Question: I am using bootstrap. When I click my 'date picker' it expands up and goes under my navigation bar. How do I fix it? - I would like it to be expanded into visible page area.

This is my html/css:
'''
<html ng-app="fly">
<head>
<script src="http://ajax.googleapis.com/ajax/libs/jquery/1.11.3/jquery.min.js"></script>
<link rel="stylesheet" href="https://maxcdn.bootstrapcdn.com/bootstrap/3.3.4/css/bootstrap.min.css">
<link rel="stylesheet" href="css/main.css">
<script src="https://maxcdn.bootstrapcdn.com/bootstrap/3.3.4/js/bootstrap.min.js"></script>
<script src="js/bootstrap-datepicker.js"></script>
<script src="https://ajax.googleapis.com/ajax/libs/angularjs/1.3.14/angular.min.js"></script>
<script src="app.js"></script>
</head>
<div ng-controller="myController">
<nav class="navbar navbar-inverse navbar-static-top">
<div class="container-fluid">
<div class="navbar-header">
<a class="navbar-brand logo" href="#">
<span class="glyphicon glyphicon-plane"> </span>
<a href="#" class="navbar-text ffly">FLY</a>
</a>
</div>
</div>
</nav>
<div class="container well well-md searchDialog">
<form role="search">
<div class="row searchRow">
<div class="col-md-4 col-md-offset-4 col-sm-4 col-sm-offset-4 col-xs-12">
<label for="searchBox">From</label>
<input type="text" class="form-control" id="searchBox"placeholder="Search">
</div>
</div>
<div class="row dateRow">
<div class='col-md-4 col-md-offset-2 col-sm-4 col-sm-offset-2 col-xs-6'>
<div class="form-group">
<label for="depart">Depart</label>
<div class='input-group date' id='datetimepicker6'>
<input type='text' id="depart" class="form-control" />
<span class="input-group-addon">
<span class="glyphicon glyphicon-calendar"></span>
</span>
</div>
</div>
</div>
<div class='col-md-4 col-md-offset-0 col-sm-4 col-sm-offset-0 col-xs-6'>
<div class="form-group">
<label for="return">Return</label>
<div class='input-group date' id='datetimepicker7'>
<input type='text' id="return"class="form-control" />
<span class="input-group-addon">
<span class="glyphicon glyphicon-calendar"></span>
</span>
</div>
</div>
</div>
</div>
<script type="text/javascript">
$(function () {
$('#datetimepicker6').datepicker();
$('#datetimepicker7').datepicker();
$("#datetimepicker6").on("dp.change", function (e) {
$('#datetimepicker7').data("DateTimePicker").minDate(e.date);
});
$("#datetimepicker7").on("dp.change", function (e) {
$('#datetimepicker6').data("DateTimePicker").maxDate(e.date);
});
});
</script>
</form>
</div>
</div>
</body>
</html>
</html>
'''
css:
'''
.navbar-brand{
height: 60px;
}
.logo {
font-size: 35px;
}
.fridayfly{
font-size: 25px;
}
a.ffly:link { color: #FFFFFF; text-decoration: none}
a.ffly:visited { text-decoration: none}
a.ffly:hover { color: #FFFFFF; text-decoration: none}
a.ffly:active { color: #FFFFFF; text-decoration: none}
.dateRow{
margin-top: 20px;
}
'''
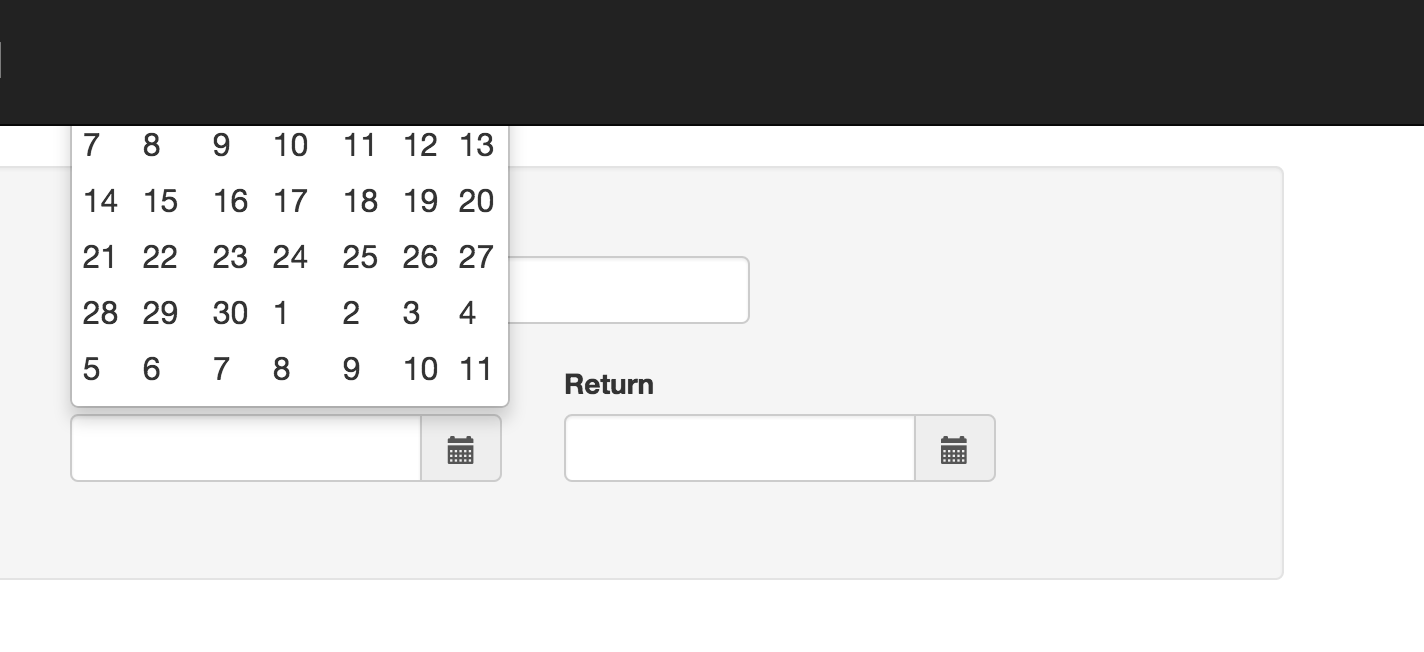
Answer: Have you tried to change the orientation property?
'''
$('#datetimepicker6').datepicker({
orientation: 'bottom'
})
'''
<URL>
On the API they bind the datepicker in a input tag instead of a div. Have you tried that?